Interaction volume radius: 5 \u00c5
Interaction volume height: 10 \u00c5
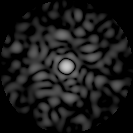
Disorder parameter: 0.8117